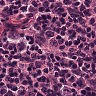
Metastatic tissue present: no